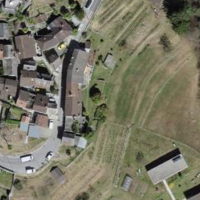
EUNIS habitat code: 41
Species observed at this site:
Euphorbia cyparissias